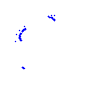
Particle: proton